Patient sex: F
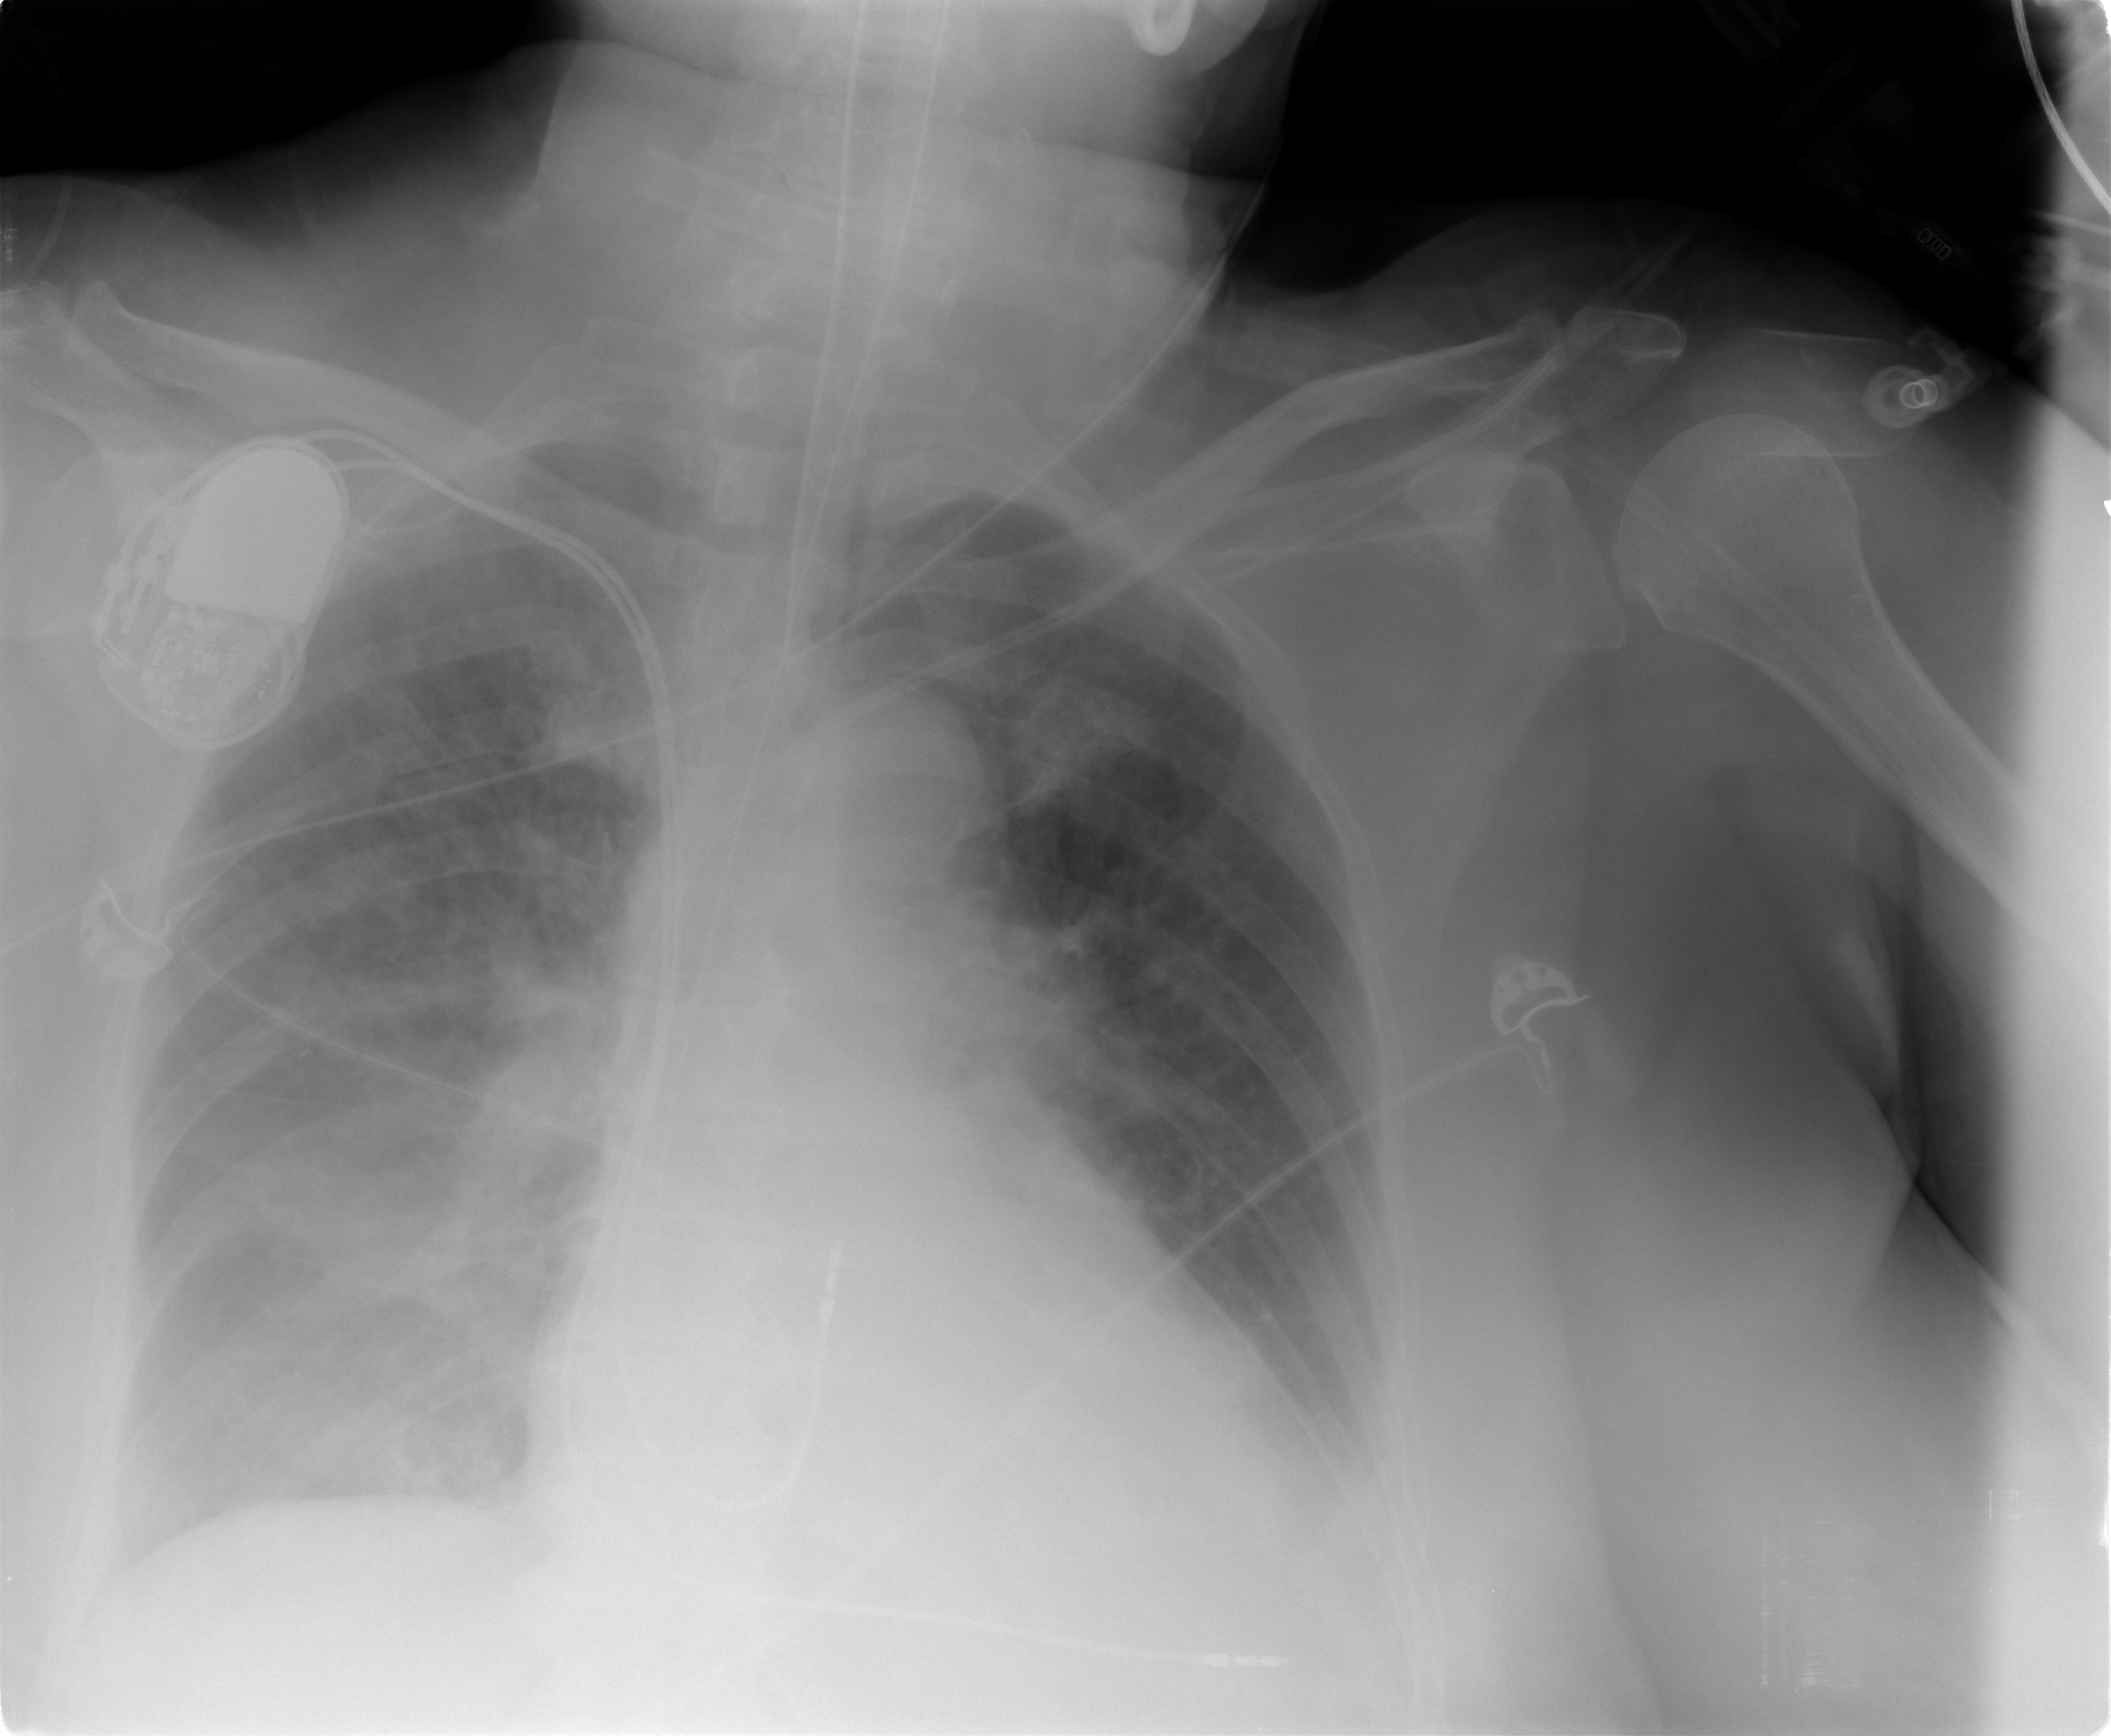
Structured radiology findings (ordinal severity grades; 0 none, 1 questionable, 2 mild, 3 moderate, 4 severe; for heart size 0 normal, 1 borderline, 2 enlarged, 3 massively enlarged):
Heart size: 2
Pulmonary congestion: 3
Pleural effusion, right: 3
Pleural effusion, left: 2
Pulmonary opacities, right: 2
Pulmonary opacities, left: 1
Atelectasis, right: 2
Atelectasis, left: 2